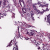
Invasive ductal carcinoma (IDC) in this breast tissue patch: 1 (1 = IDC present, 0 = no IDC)